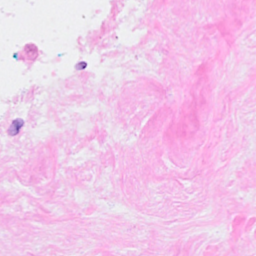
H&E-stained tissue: Breast